Question: I am new to ML and only scratching its surface so I apologize if my question makes no sense.
I have a sequence of measurements for some object (capturing its weight, size, temperature,...) and a column determining the property of the object (a finite range of integers, say 0,1,2). This is the column that I would like to predict.
The data in question is indeed a sequence since the value of the property column may vary depending on the context surrounding it and there may also be some cycical properties to the sequence itself. In short: the order of the data matters to me.
A small example is represented by the following table

Note that there are two rows containing equal data yet having a different value in the Property field. The idea is that the value of the property field may depend on the previous rows and hence the order of the rows is important.
My question is, what kind of approach/tools/techniques should I use to tackle this problem?
I am aware of classification algorithms but somehow I don't think they apply here given that the data in question is sequential and I wouldn't want to ignore this property.
I tried using Keras LSTM and pretend the Property column is continuous as well. However the predictions I obtain in this way are usually just a constant decimal value that makes no sense in this context.
What would be the best way to tackle this type of problem?
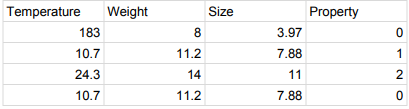
Answer: '''
import tensorflow as tf
import pandas as pd
import numpy as np
import matplotlib.pyplot as plt
from sklearn.preprocessing import MinMaxScaler
df = pd.DataFrame({'Temperature': [183, 10.7, 24.3, 10.7],
'Weight': [8, 11.2, 14, 11.2],
'Size': [3.97, 7.88, 11, 7.88],
'Property': [0,1,2,0]})
# print first 5 rows
df.head()
# adjust target(t) to depend on input (t-1)
df.Property = df.Property.shift(-1)
# parameters
time_steps = 1
inputs = 3
outputs = 1
# remove nans as a result of the shifted values
df = df.iloc[:-1,:]
# convert to numoy
df = df.values
'''
## data pre-processing
'''
# center and scale
scaler = MinMaxScaler(feature_range=(0, 1))
df = scaler.fit_transform(df)
# X_y_split
train_X = df[:, 1:]
train_y = df[:, 0]
# reshape input to 3D array
train_X = train_X[:,None,:]
# reshape output to 1D array
train_y = np.reshape(train_y, (-1,outputs))
'''
## model parameters
'''
learning_rate = 0.001
epochs = 500
batch_size = int(train_X.shape[0]/2)
length = train_X.shape[0]
display = 100
neurons = 100
# clear graph (if any) before running
tf.reset_default_graph()
X = tf.placeholder(tf.float32, [None, time_steps, inputs])
y = tf.placeholder(tf.float32, [None, outputs])
# LSTM Cell
cell = tf.contrib.rnn.BasicLSTMCell(num_units=neurons, activation=tf.nn.relu)
cell_outputs, states = tf.nn.dynamic_rnn(cell, X, dtype=tf.float32)
# pass into Dense layer
stacked_outputs = tf.reshape(cell_outputs, [-1, neurons])
out = tf.layers.dense(inputs=stacked_outputs, units=outputs)
# squared error loss or cost function for linear regression
loss = tf.losses.mean_squared_error(labels=y, predictions=out)
# optimizer to minimize cost
optimizer = tf.train.AdamOptimizer(learning_rate=learning_rate)
training_op = optimizer.minimize(loss)
'''
## execute in Session
'''
with tf.Session() as sess:
# initialize all variables
tf.global_variables_initializer().run()
# Train the model
for steps in range(epochs):
mini_batch = zip(range(0, length, batch_size),
range(batch_size, length+1, batch_size))
# train data in mini-batches
for (start, end) in mini_batch:
sess.run(training_op, feed_dict = {X: train_X[start:end,:,:],
y: train_y[start:end,:]})
# print training performance
if (steps+1) % display == 0:
# evaluate loss function on training set
loss_fn = loss.eval(feed_dict = {X: train_X, y: train_y})
print('Step: {} Training loss (mse): {}'.format((steps+1), loss_fn))
# Test model
y_pred = sess.run(out, feed_dict={X: train_X})
plt.title("LSTM RNN Model", fontsize=12)
plt.plot(train_y, "b--", markersize=10, label="targets")
plt.plot(y_pred, "k--", markersize=10, label=" prediction")
plt.legend()
plt.xlabel("Period")
'Output':
Step: 100 Training loss (mse): 0.15871836245059967
Step: 200 Training loss (mse): 0.03062588907778263
Step: 300 Training loss (mse): 0.0003023963945452124
Step: 400 Training loss (mse): 1.7712079625198385e-07
Step: 500 Training loss (mse): 8.750407516633363e-12
'''
<URL>
- 'Property'-
# Update: Classification variant
The code below models the use-case as a classification problem where RNN algorithm attempts to predict the class membership of a particular input sequence.
Again, I make the assumption that the target '(t), depends on the input sequence't-1'.
'''
import tensorflow as tf
import pandas as pd
from sklearn.preprocessing import MinMaxScaler, OneHotEncoder
df = pd.DataFrame({'Temperature': [183, 10.7, 24.3, 10.7],
'Weight': [8, 11.2, 14, 11.2],
'Size': [3.97, 7.88, 11, 7.88],
'Property': [0,1,2,0]})
# print first 5 rows
df.head()
# adjust target(t) to depend on input (t-1)
df.Property = df.Property.shift(-1)
# parameters
time_steps = 1
inputs = 3
outputs = 3
# remove nans as a result of the shifted values
df = df.iloc[:-1,:]
# convert to numpy
df = df.values
'''
## data pre-processing
'''
# X_y_split
train_X = df[:, 1:]
train_y = df[:, 0]
# center and scale
scaler = MinMaxScaler(feature_range=(0, 1))
train_X = scaler.fit_transform(train_X)
# reshape input to 3D array
train_X = train_X[:,None,:]
# one-hot encode the outputs
onehot_encoder = OneHotEncoder()
encode_categorical = train_y.reshape(len(train_y), 1)
train_y = onehot_encoder.fit_transform(encode_categorical).toarray()
'''
## model parameters
'''
learning_rate = 0.001
epochs = 500
batch_size = int(train_X.shape[0]/2)
length = train_X.shape[0]
display = 100
neurons = 100
# clear graph (if any) before running
tf.reset_default_graph()
X = tf.placeholder(tf.float32, [None, time_steps, inputs])
y = tf.placeholder(tf.float32, [None, outputs])
# LSTM Cell
cell = tf.contrib.rnn.BasicLSTMCell(num_units=neurons, activation=tf.nn.relu)
cell_outputs, states = tf.nn.dynamic_rnn(cell, X, dtype=tf.float32)
# pass into Dense layer
stacked_outputs = tf.reshape(cell_outputs, [-1, neurons])
out = tf.layers.dense(inputs=stacked_outputs, units=outputs)
# squared error loss or cost function for linear regression
loss = tf.reduce_mean(tf.nn.softmax_cross_entropy_with_logits_v2(
labels=y, logits=out))
# optimizer to minimize cost
optimizer = tf.train.AdamOptimizer(learning_rate=learning_rate)
training_op = optimizer.minimize(loss)
'''
## define classification evaluation metrics
'''
accuracy = tf.metrics.accuracy(labels = tf.argmax(y, 1),
predictions = tf.argmax(out, 1),
name = "accuracy")
precision = tf.metrics.precision(labels=tf.argmax(y, 1),
predictions=tf.argmax(out, 1),
name="precision")
recall = tf.metrics.recall(labels=tf.argmax(y, 1),
predictions=tf.argmax(out, 1),
name="recall")
f1 = 2 * accuracy[1] * recall[1] / ( precision[1] + recall[1] )
'''
## execute in Session
'''
with tf.Session() as sess:
# initialize all variables
tf.global_variables_initializer().run()
tf.local_variables_initializer().run()
# Train the model
for steps in range(epochs):
mini_batch = zip(range(0, length, batch_size),
range(batch_size, length+1, batch_size))
# train data in mini-batches
for (start, end) in mini_batch:
sess.run(training_op, feed_dict = {X: train_X[start:end,:,:],
y: train_y[start:end,:]})
# print training performance
if (steps+1) % display == 0:
# evaluate loss function on training set
loss_fn = loss.eval(feed_dict = {X: train_X, y: train_y})
print('Step: {} Training loss: {}'.format((steps+1), loss_fn))
# evaluate model accuracy
acc, prec, recall, f1 = sess.run([accuracy, precision, recall, f1],
feed_dict = {X: train_X, y: train_y})
print('
Evaluation on training set')
print('Accuracy:', acc[1])
print('Precision:', prec[1])
print('Recall:', recall[1])
print('F1 score:', f1)
'''
### 'Output':
'''
Step: 100 Training loss: 0.5373622179031372
Step: 200 Training loss: 0.33380019664764404
Step: 300 Training loss: 0.176949605345726
Step: 400 Training loss: 0.0781424418091774
Step: 500 Training loss: 0.0373661033809185
Evaluation on training set
Accuracy: 1.0
Precision: 1.0
Recall: 1.0
F1 score: 1.0
'''